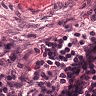
Metastatic tissue present: no